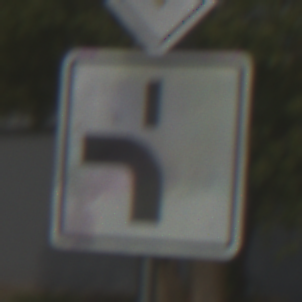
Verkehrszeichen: VerlaufVorfahrtsstrasse5
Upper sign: Vorfahrtsstrasse
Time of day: MorningAfternoon
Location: Outdoor (Suburban)
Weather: PartlyCloudy
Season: NotSpecified
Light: Natural